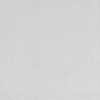
Label: dusty